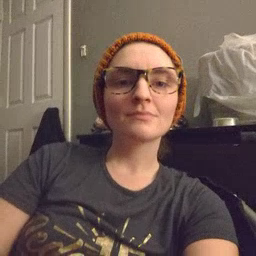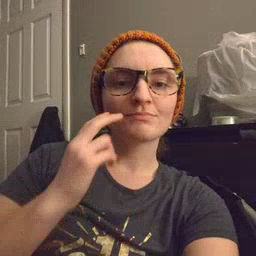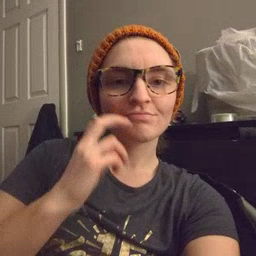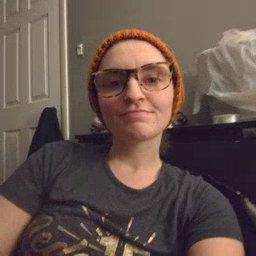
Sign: gum